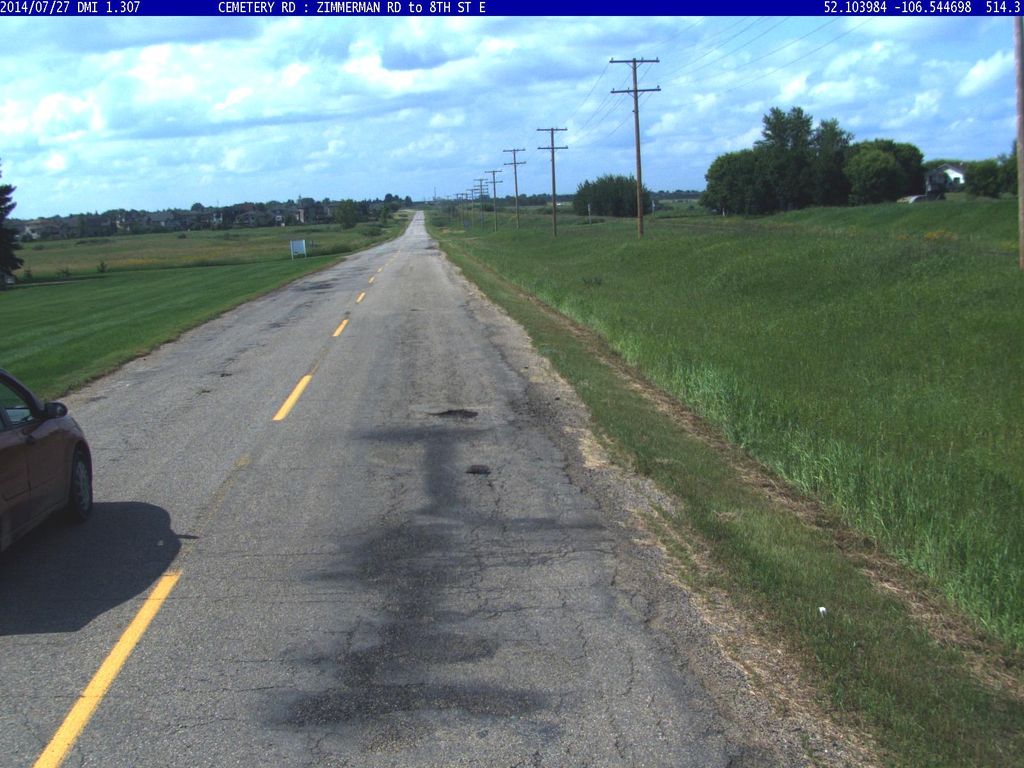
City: saskatoon